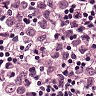
Metastatic tissue present: yes